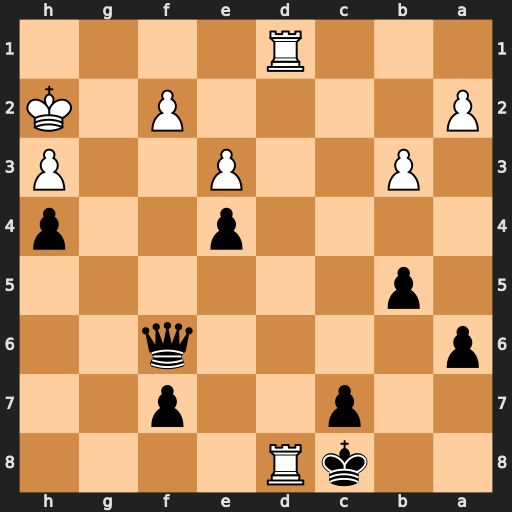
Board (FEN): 2kR4/2p2p2/p4q2/1p6/4p2p/1P2P2P/P4P1K/3R4
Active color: b
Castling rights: -
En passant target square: -
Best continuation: Qxd8 Rxd8+ Kxd8